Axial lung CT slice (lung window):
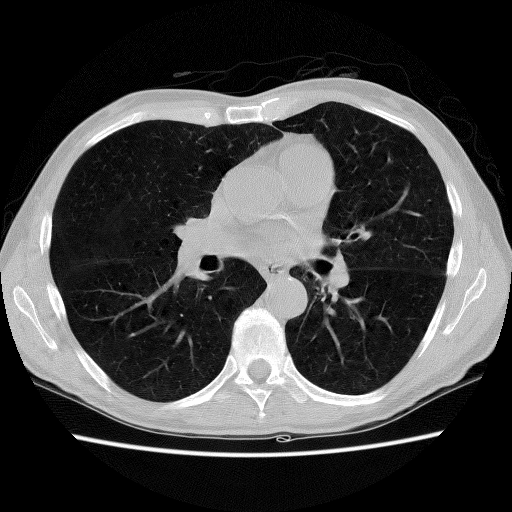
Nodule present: no